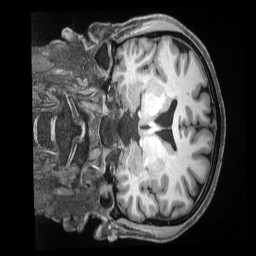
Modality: T1w
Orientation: coronal
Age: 41
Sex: male
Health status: ill
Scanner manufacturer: siemens
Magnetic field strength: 3 T
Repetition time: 2.5 s
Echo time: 0.00181 s